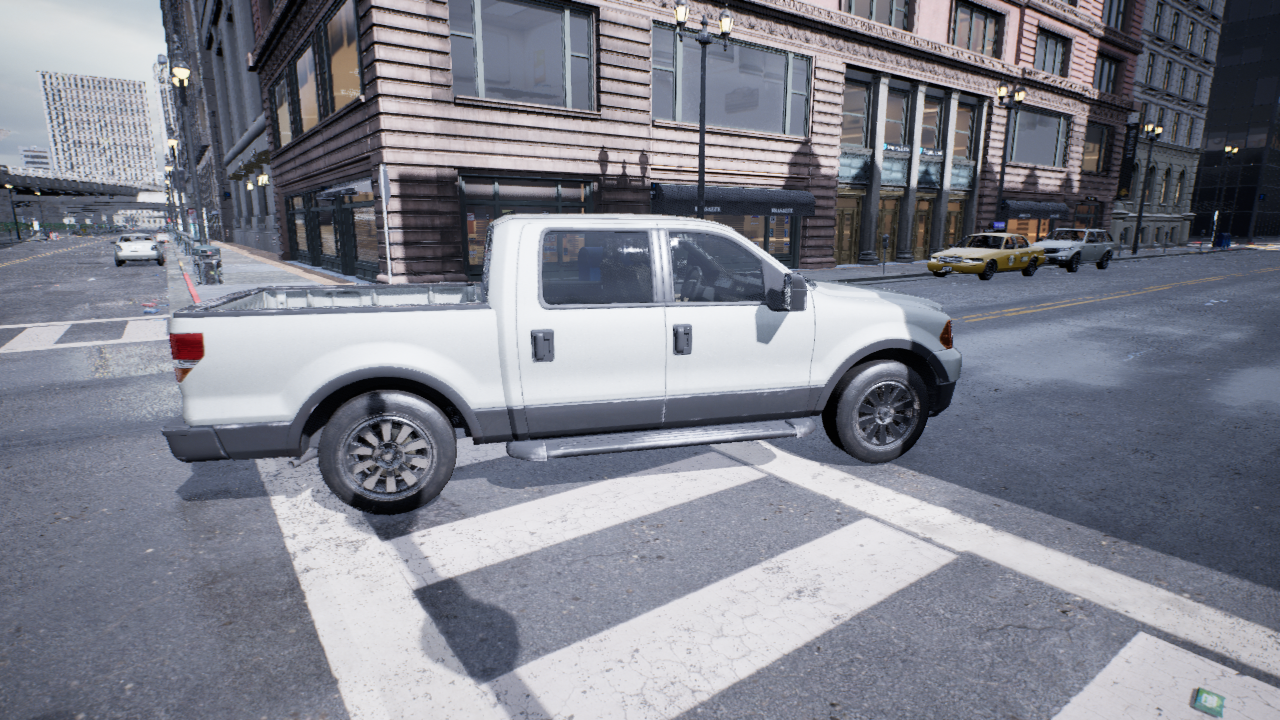
Venue: intersection
Lighting: overcast
Vehicle rig: pickup